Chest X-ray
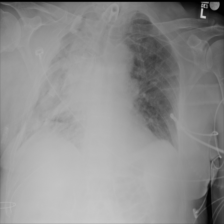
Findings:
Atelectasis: negative
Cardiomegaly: negative
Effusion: negative
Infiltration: negative
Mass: negative
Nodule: negative
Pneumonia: negative
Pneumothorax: negative
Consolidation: negative
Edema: negative
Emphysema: negative
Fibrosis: negative
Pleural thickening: negative
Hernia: negative